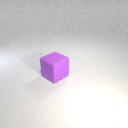
large purple rubber cube